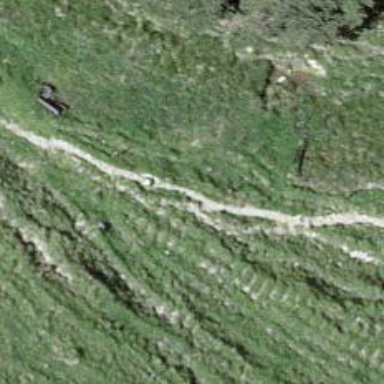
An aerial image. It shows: Path on the ground.